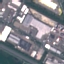
Label: Industrial